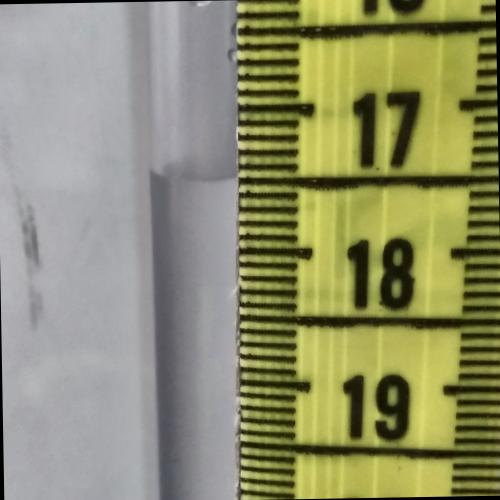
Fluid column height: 17.5 cm